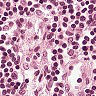
Metastatic tissue present: no